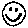
Label: smiley face